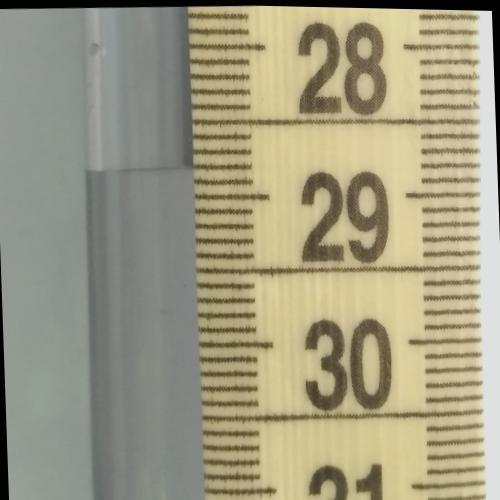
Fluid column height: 28.8 cm